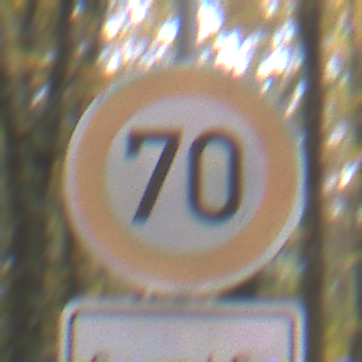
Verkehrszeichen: Geschwindigkeit70
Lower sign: ZeitangabenMitBeschraenkungAufWochentage8
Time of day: MorningAfternoon
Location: Outdoor (Nature)
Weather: Overcast
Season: Autumn
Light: Natural